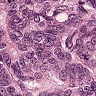
Metastatic tissue present: yes